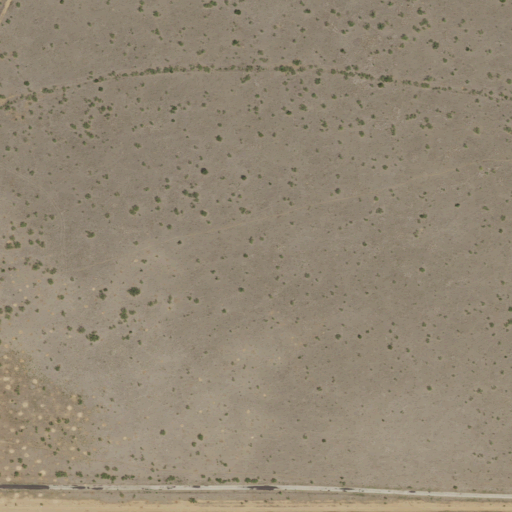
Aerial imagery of plain(s) in Texas named Swan Plateau containing grassland and open development